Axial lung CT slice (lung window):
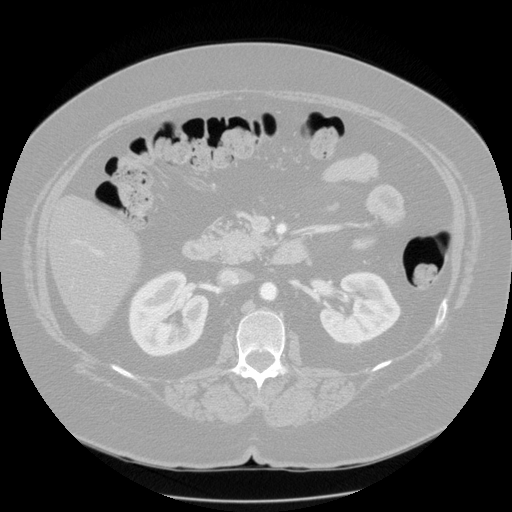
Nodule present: no